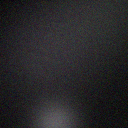
Screen state: off